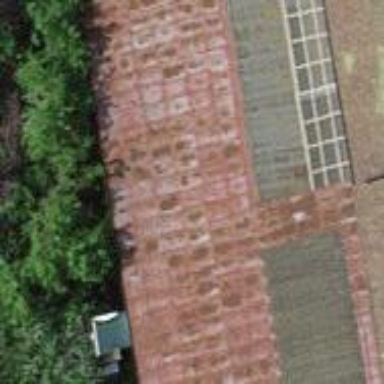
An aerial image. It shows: Warehouse building.